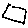
Label: square